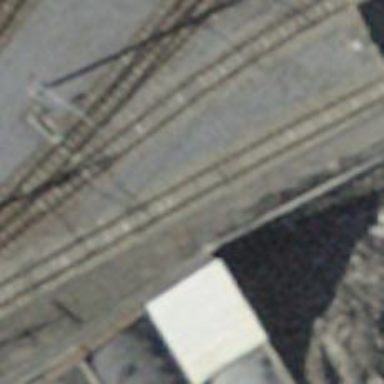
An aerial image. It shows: Narrow-gauge railway with one track serving as spur.